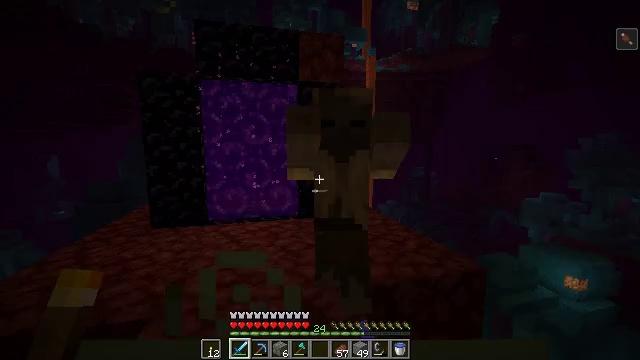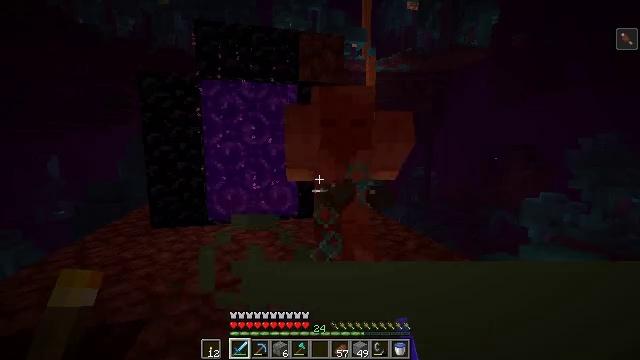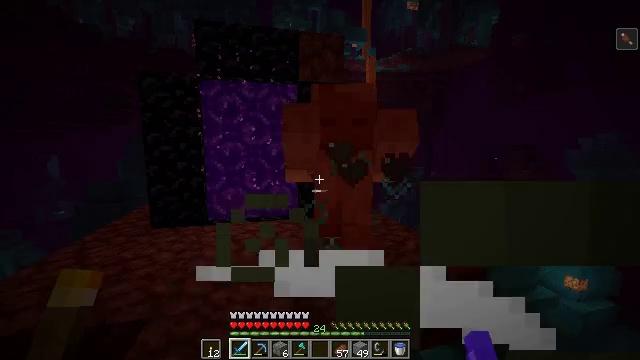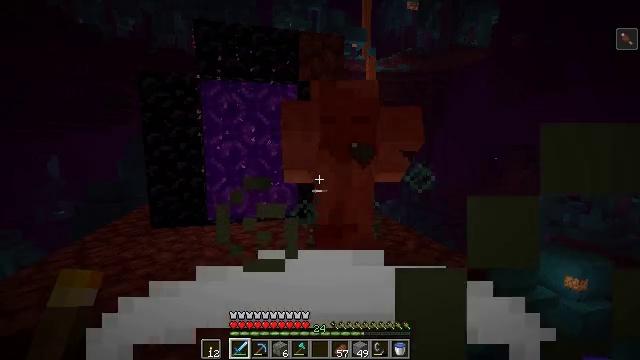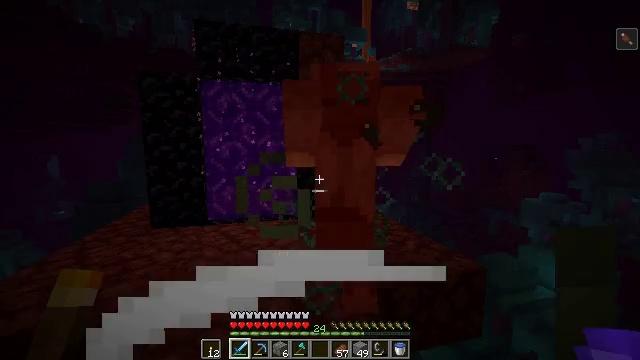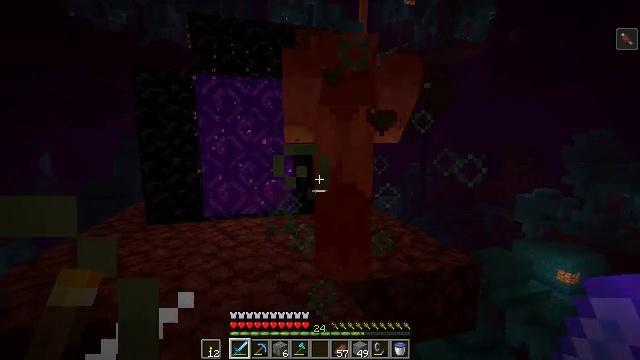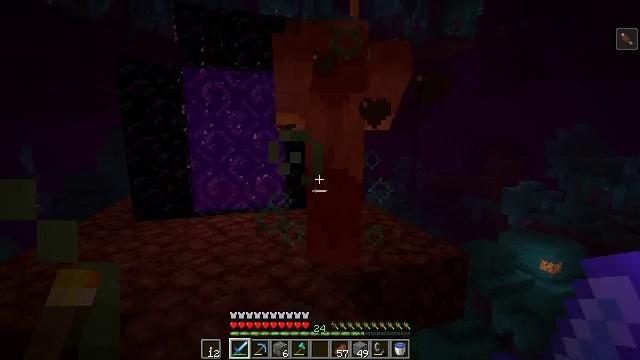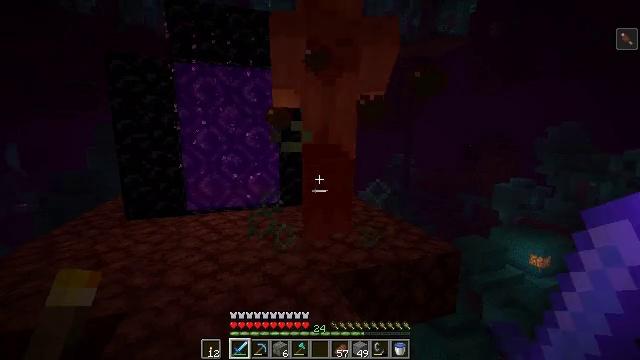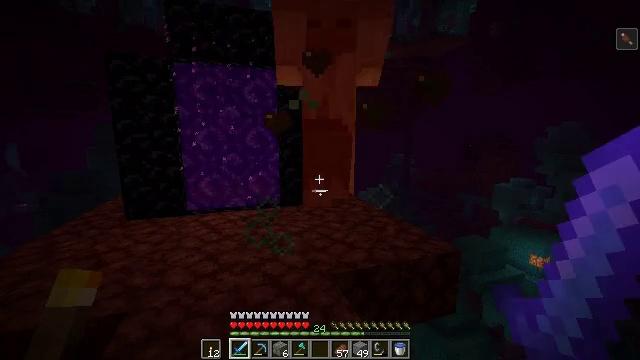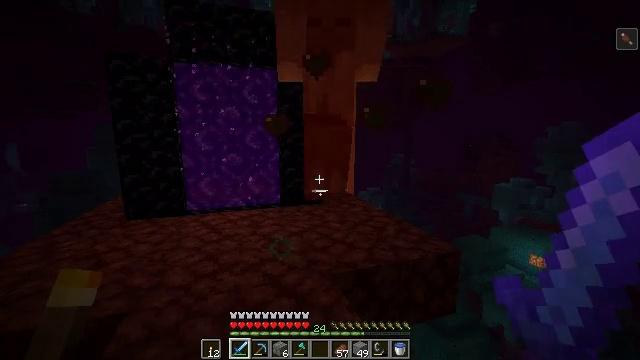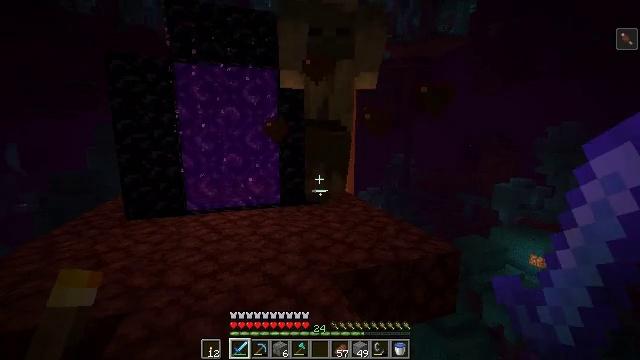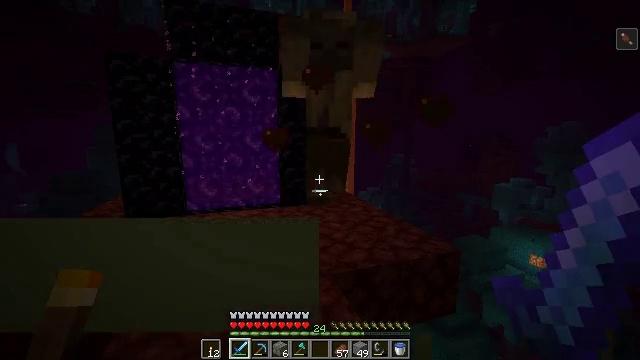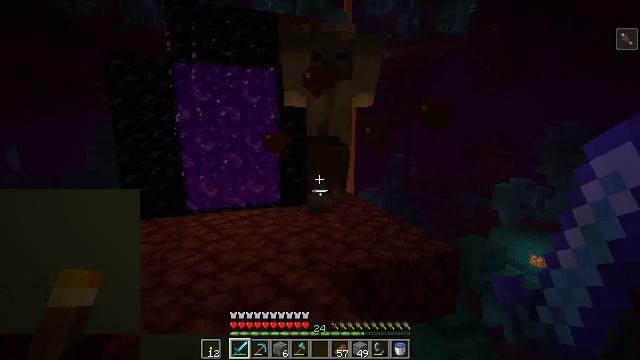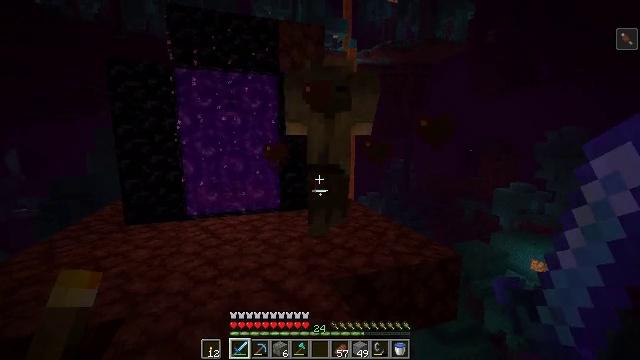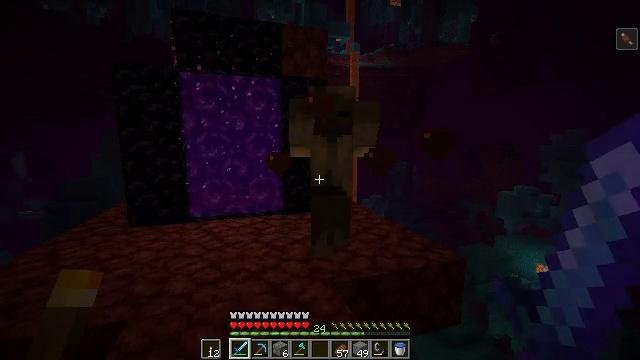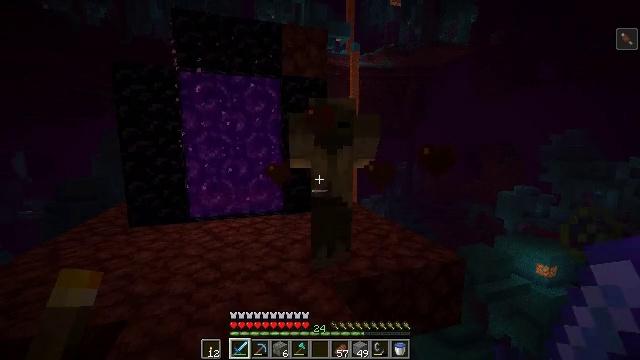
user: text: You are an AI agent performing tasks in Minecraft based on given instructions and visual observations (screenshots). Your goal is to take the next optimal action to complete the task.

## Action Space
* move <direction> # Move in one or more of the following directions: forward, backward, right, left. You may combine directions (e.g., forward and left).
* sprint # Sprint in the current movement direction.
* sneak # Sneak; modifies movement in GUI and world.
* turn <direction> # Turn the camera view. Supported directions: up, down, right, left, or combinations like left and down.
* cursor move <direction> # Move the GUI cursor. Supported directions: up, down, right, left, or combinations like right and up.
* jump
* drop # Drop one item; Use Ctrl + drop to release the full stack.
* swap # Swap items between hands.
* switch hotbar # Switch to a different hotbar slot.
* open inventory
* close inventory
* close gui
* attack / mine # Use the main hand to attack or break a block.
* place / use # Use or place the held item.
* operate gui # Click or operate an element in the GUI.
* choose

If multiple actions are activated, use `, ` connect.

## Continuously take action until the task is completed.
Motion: motion action
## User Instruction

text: Hunt the husk.
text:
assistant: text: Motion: no_op
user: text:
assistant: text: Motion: no_op
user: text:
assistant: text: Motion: no_op
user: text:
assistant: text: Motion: no_op
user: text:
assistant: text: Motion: no_op
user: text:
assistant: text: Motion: turn right and down
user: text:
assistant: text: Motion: turn right
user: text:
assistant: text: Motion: no_op
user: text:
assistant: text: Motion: no_op
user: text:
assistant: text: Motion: no_op
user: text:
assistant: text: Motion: no_op
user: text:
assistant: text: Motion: no_op
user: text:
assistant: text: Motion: turn up
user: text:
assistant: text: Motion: no_op
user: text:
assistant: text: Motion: attack / mine
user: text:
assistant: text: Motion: attack / mine
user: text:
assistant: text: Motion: attack / mine
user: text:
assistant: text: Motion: no_op
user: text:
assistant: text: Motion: no_op
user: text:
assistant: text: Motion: no_op
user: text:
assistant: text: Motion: no_op
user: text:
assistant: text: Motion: no_op
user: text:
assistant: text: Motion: no_op
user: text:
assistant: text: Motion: no_op
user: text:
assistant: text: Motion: no_op
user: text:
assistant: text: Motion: attack / mine
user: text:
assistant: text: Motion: attack / mine
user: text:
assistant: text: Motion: attack / mine
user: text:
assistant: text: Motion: attack / mine
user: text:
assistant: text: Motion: no_op